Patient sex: M
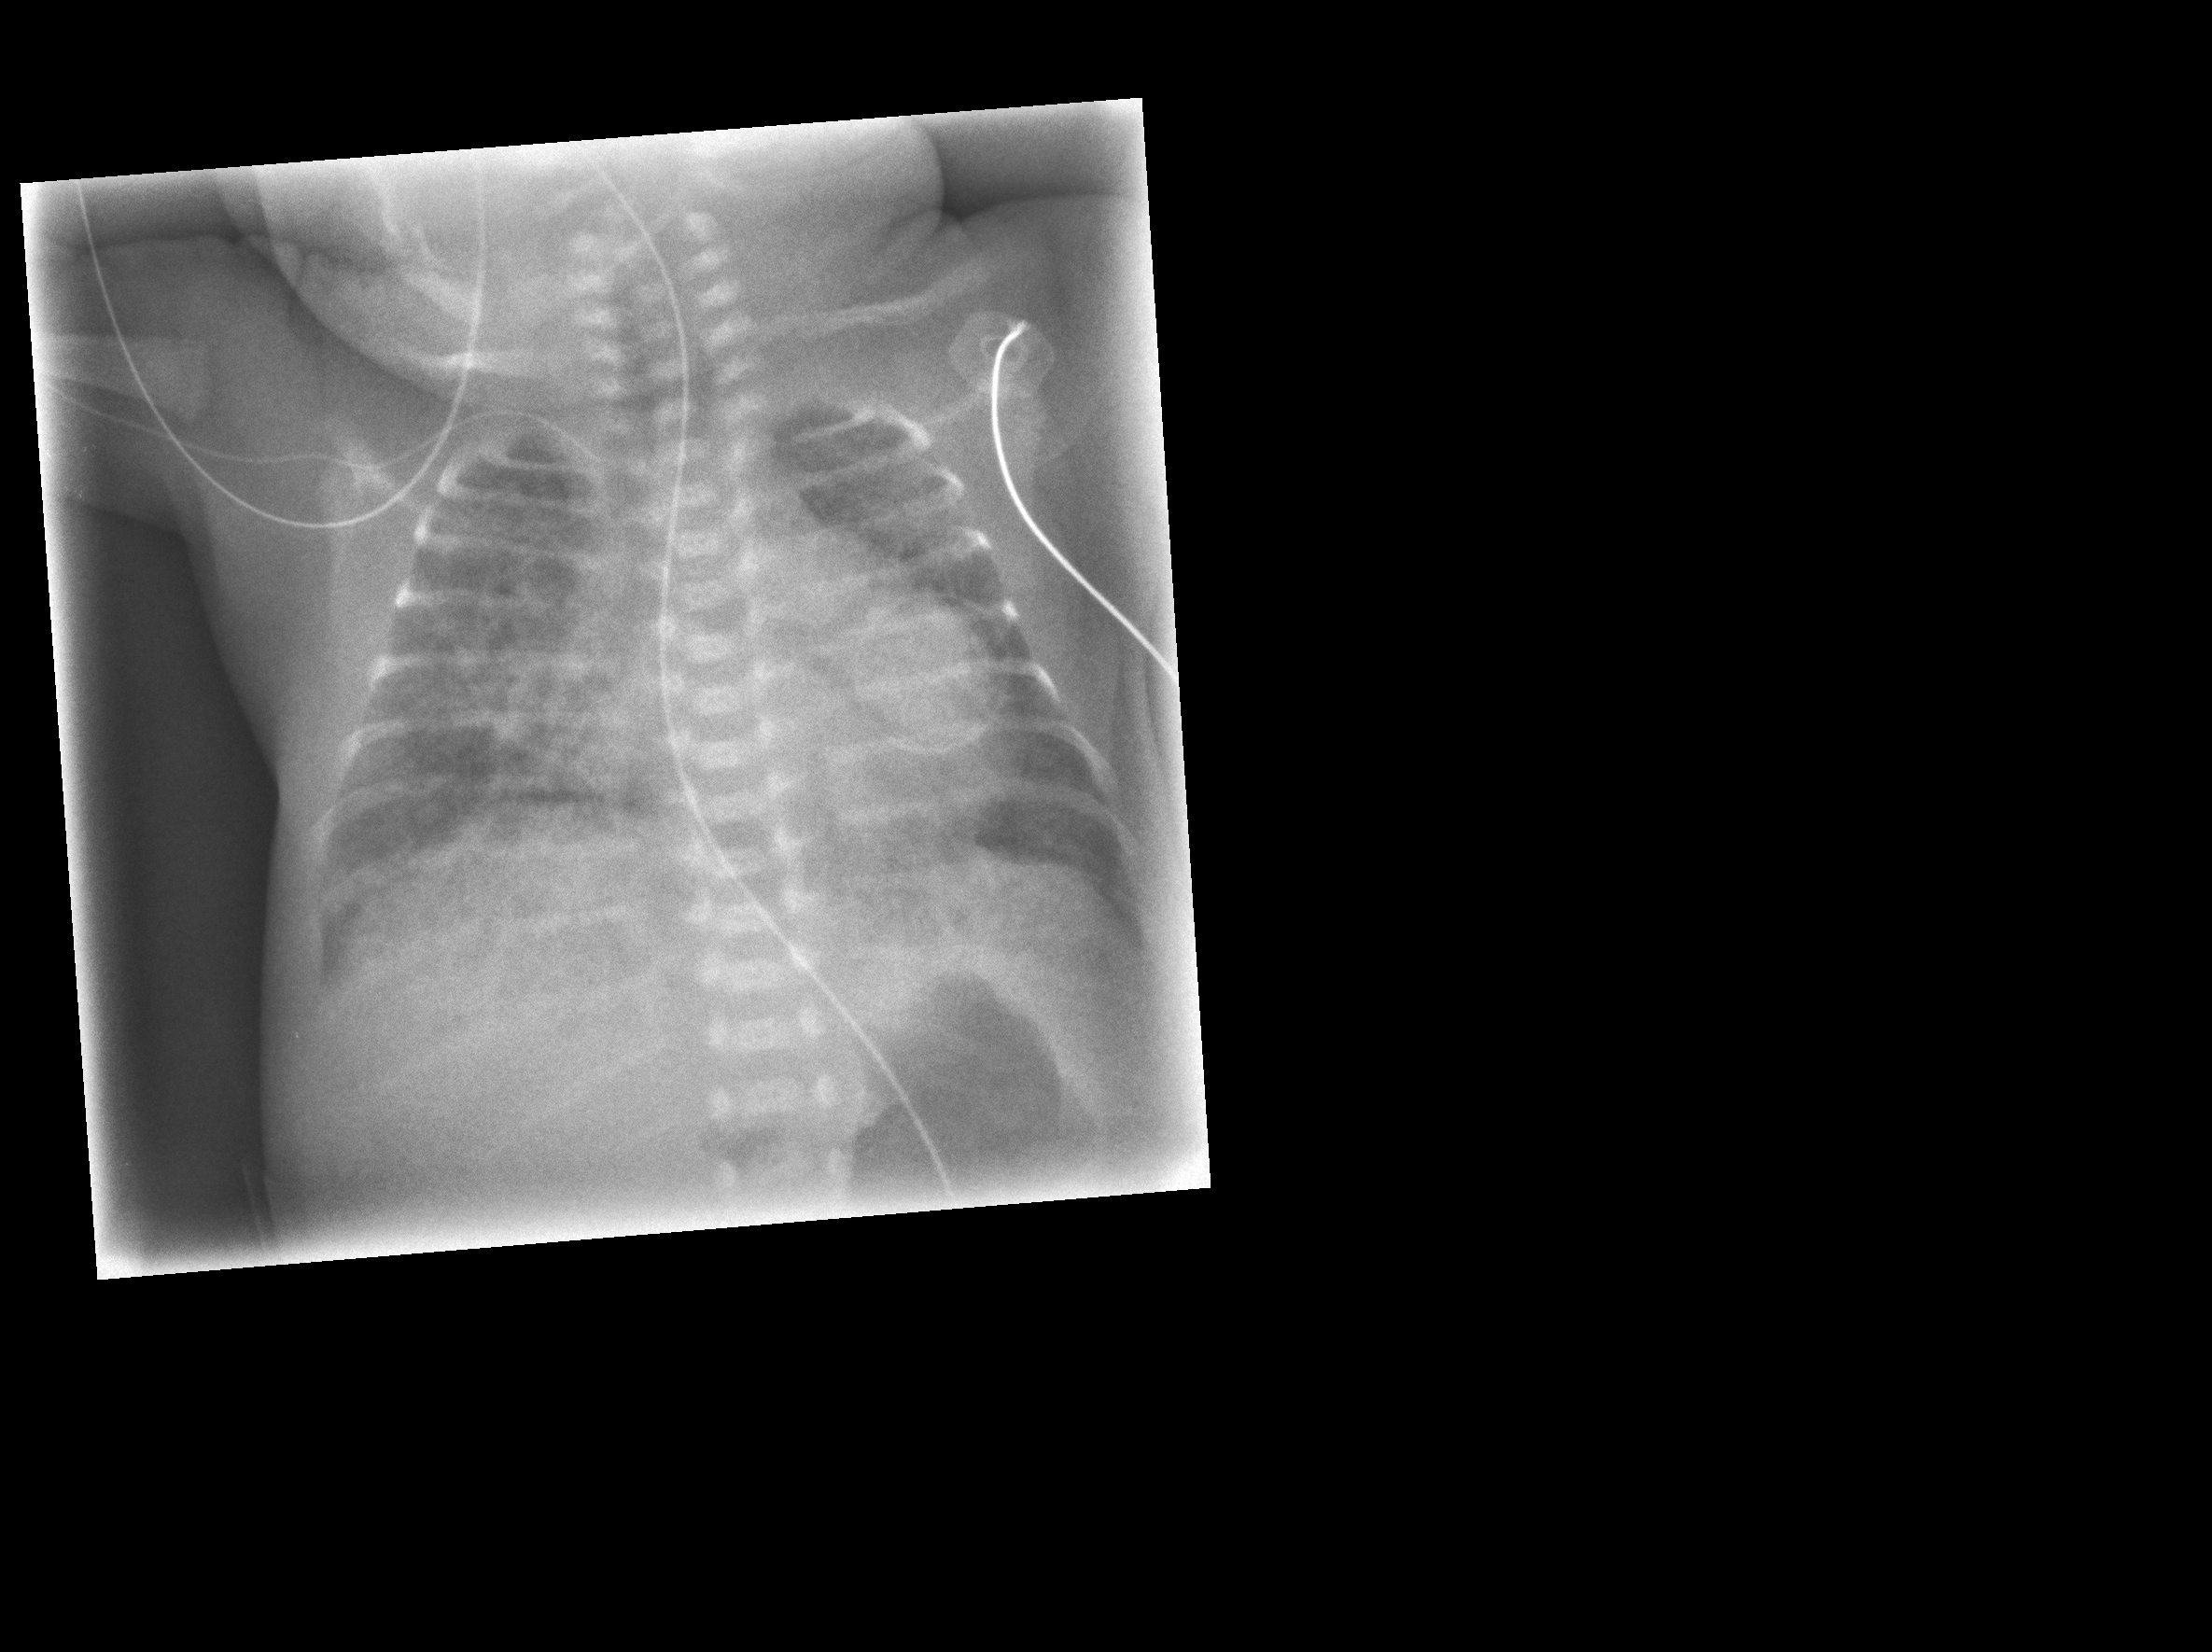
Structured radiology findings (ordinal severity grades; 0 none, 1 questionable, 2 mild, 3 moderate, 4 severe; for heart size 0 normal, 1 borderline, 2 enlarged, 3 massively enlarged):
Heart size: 0
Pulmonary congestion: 0
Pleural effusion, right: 0
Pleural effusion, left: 0
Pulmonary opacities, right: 3
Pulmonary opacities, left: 2
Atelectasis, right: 2
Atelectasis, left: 2